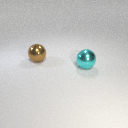
large brown metal sphere to the left of large cyan metal sphere